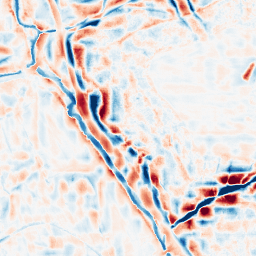
Category: wavelet
Decomposition family: wavelet_reverse_biorthogonal
Decomposition parameters: wavelet: rbio5.5
level: 4
Upsampling method: bicubic
Upsampling parameters: scale: 8
Upsampling scale: 8